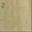
Piece: xx